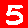
Digit: 5